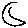
Label: moon